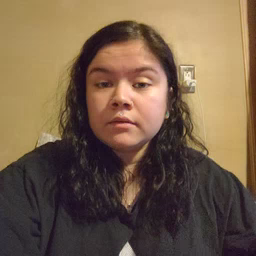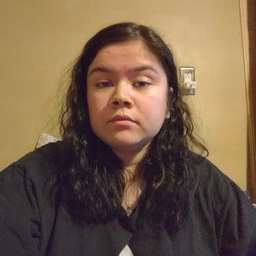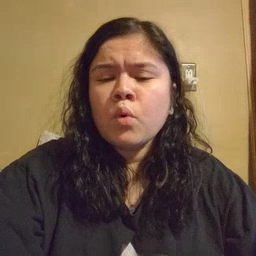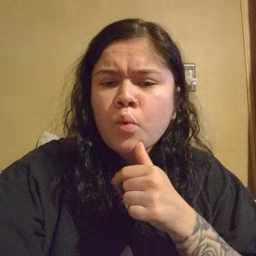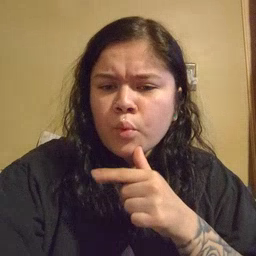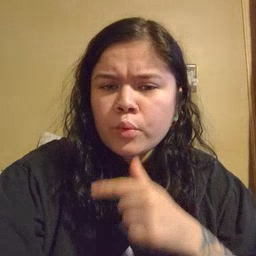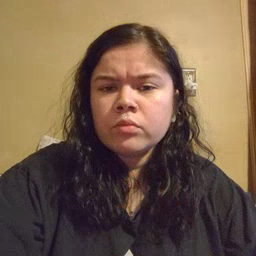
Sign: who